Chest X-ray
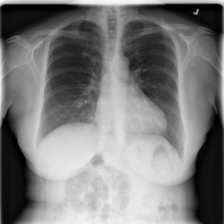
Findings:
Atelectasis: negative
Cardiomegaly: negative
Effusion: negative
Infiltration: negative
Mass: negative
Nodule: negative
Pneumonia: negative
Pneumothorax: negative
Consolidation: negative
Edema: negative
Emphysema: negative
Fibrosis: negative
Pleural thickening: negative
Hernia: negative